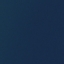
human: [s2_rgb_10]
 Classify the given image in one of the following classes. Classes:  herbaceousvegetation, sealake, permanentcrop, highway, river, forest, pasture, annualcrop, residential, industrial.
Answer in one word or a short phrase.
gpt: SeaLake